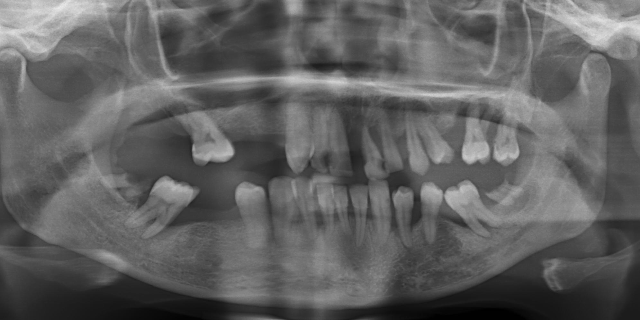
adult